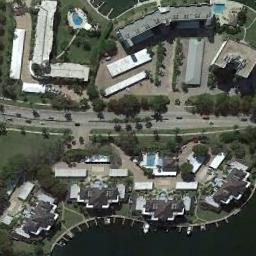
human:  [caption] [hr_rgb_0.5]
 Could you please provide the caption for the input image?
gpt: The dense residential is on the grass next to the water .

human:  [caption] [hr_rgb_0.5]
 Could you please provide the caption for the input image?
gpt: The residential area is on both sides of the road .

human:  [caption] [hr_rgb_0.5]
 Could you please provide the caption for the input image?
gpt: In densely populated areas there are many roads and houses of various sizes and shapes, As well as large lawns .

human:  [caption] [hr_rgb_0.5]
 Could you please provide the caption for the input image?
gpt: A dense residential area with some medium residences is next to the waters .

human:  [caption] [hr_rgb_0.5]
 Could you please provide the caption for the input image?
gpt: There are some white buildings with lawns around on a dense residential area .